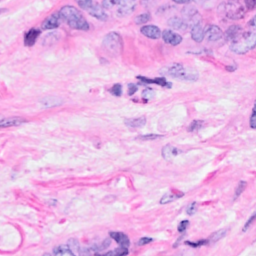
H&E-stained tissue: Breast